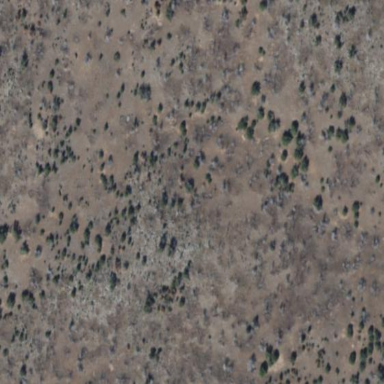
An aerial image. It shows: Area covered in scrub vegetation.